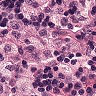
Metastatic tissue present: no